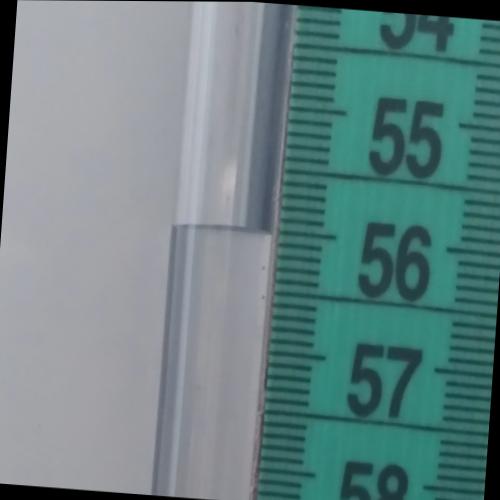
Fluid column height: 56.0 cm